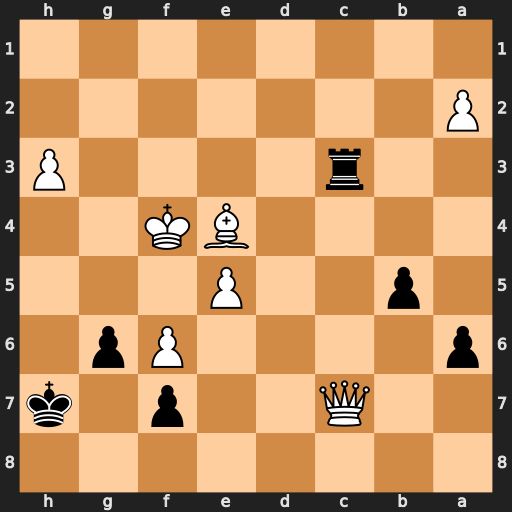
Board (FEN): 8/2Q2p1k/p4Pp1/1p2P3/4BK2/2r4P/P7/8
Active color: b
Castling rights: -
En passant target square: -
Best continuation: Rxc7 e6 fxe6